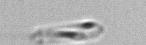
Label: Cerataulina_pelagica